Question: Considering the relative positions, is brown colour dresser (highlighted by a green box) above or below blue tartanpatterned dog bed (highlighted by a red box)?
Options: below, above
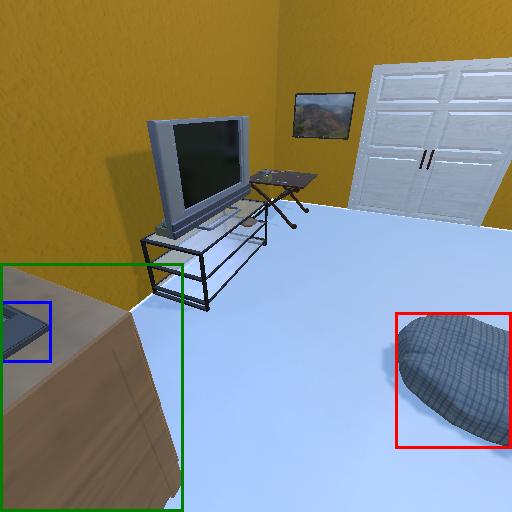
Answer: below